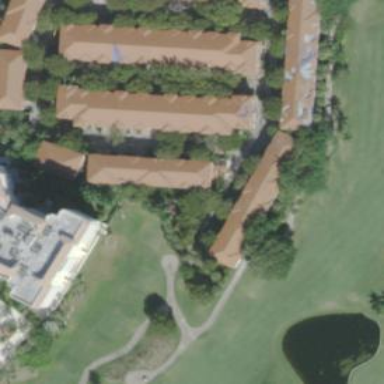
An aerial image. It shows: Grassy area designated as golf fairway.